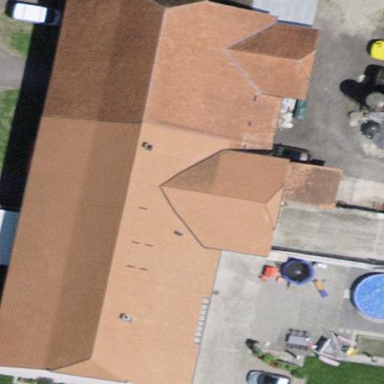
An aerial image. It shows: Farm building.